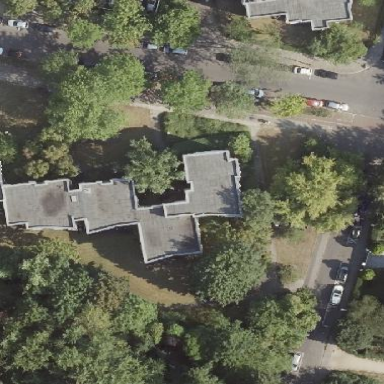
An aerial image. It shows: Building with apartments and flat roof.